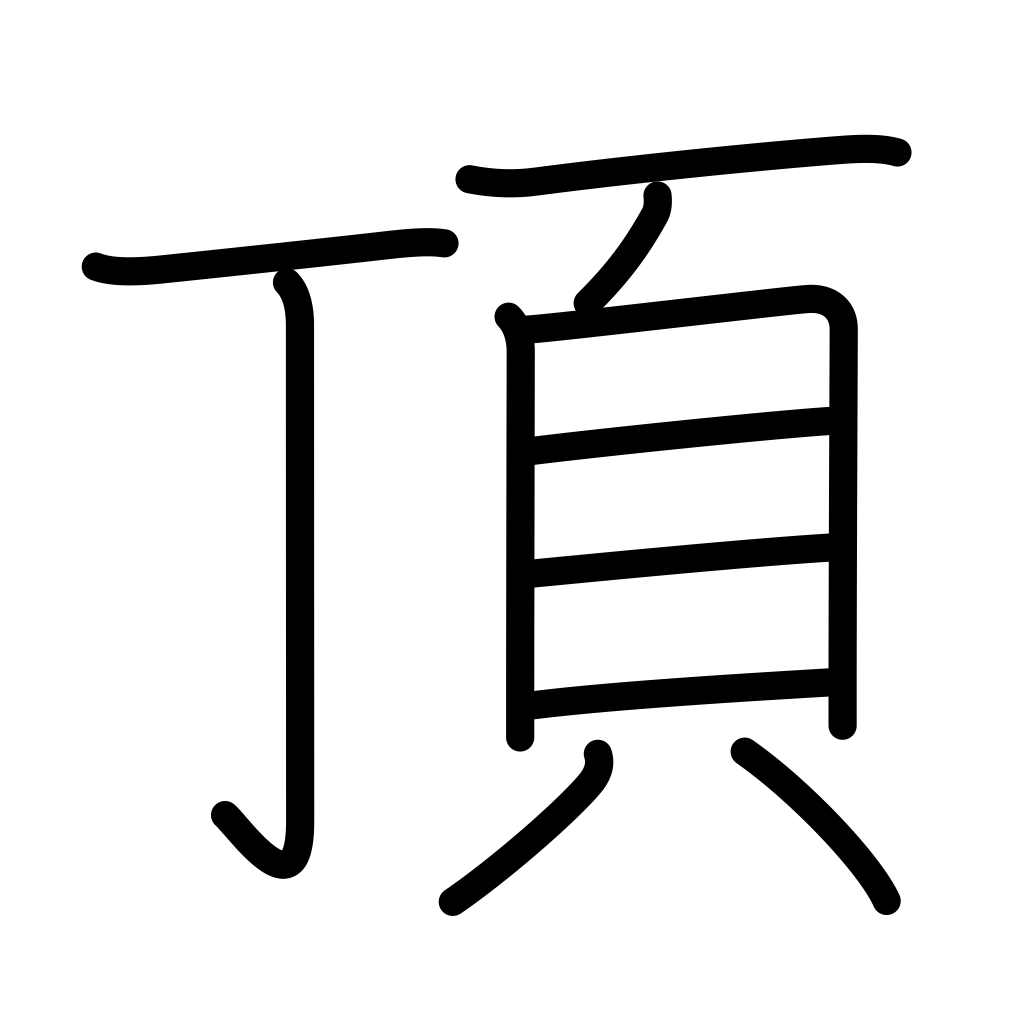
Meaning: place on the head, receive, top of head, top, summit, peak